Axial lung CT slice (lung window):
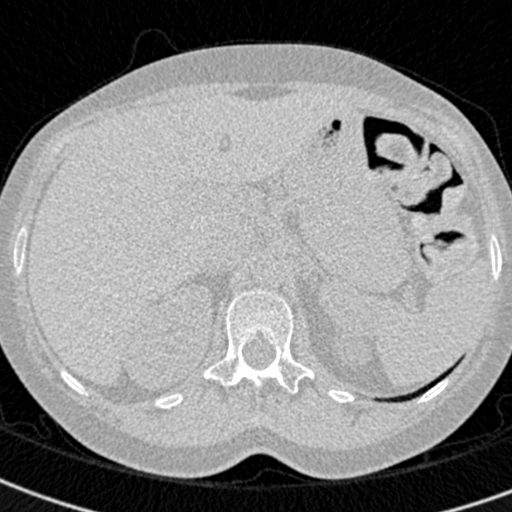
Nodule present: no